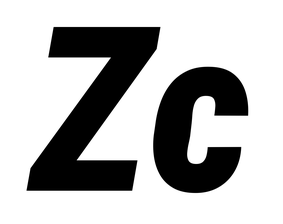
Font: Roboto-Italic_Condensed_Black_Italic